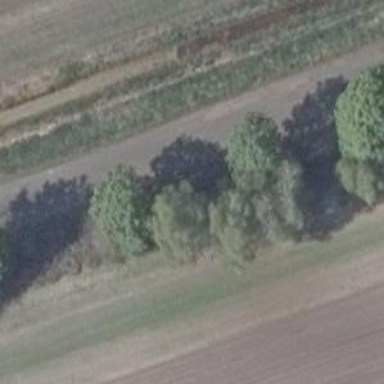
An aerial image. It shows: Row of trees in natural setting.